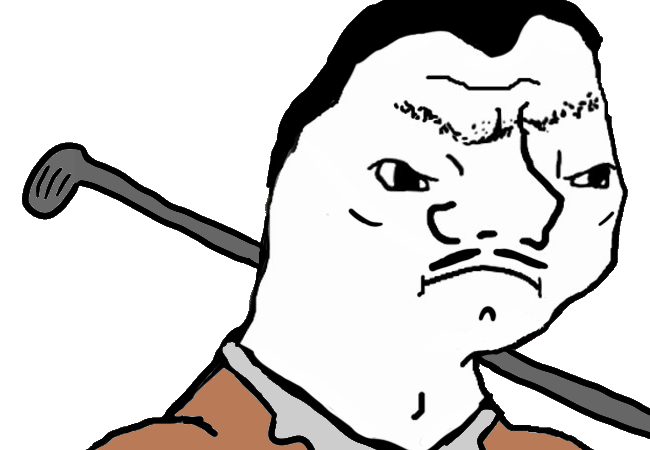
Label: 5_Grug